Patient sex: M
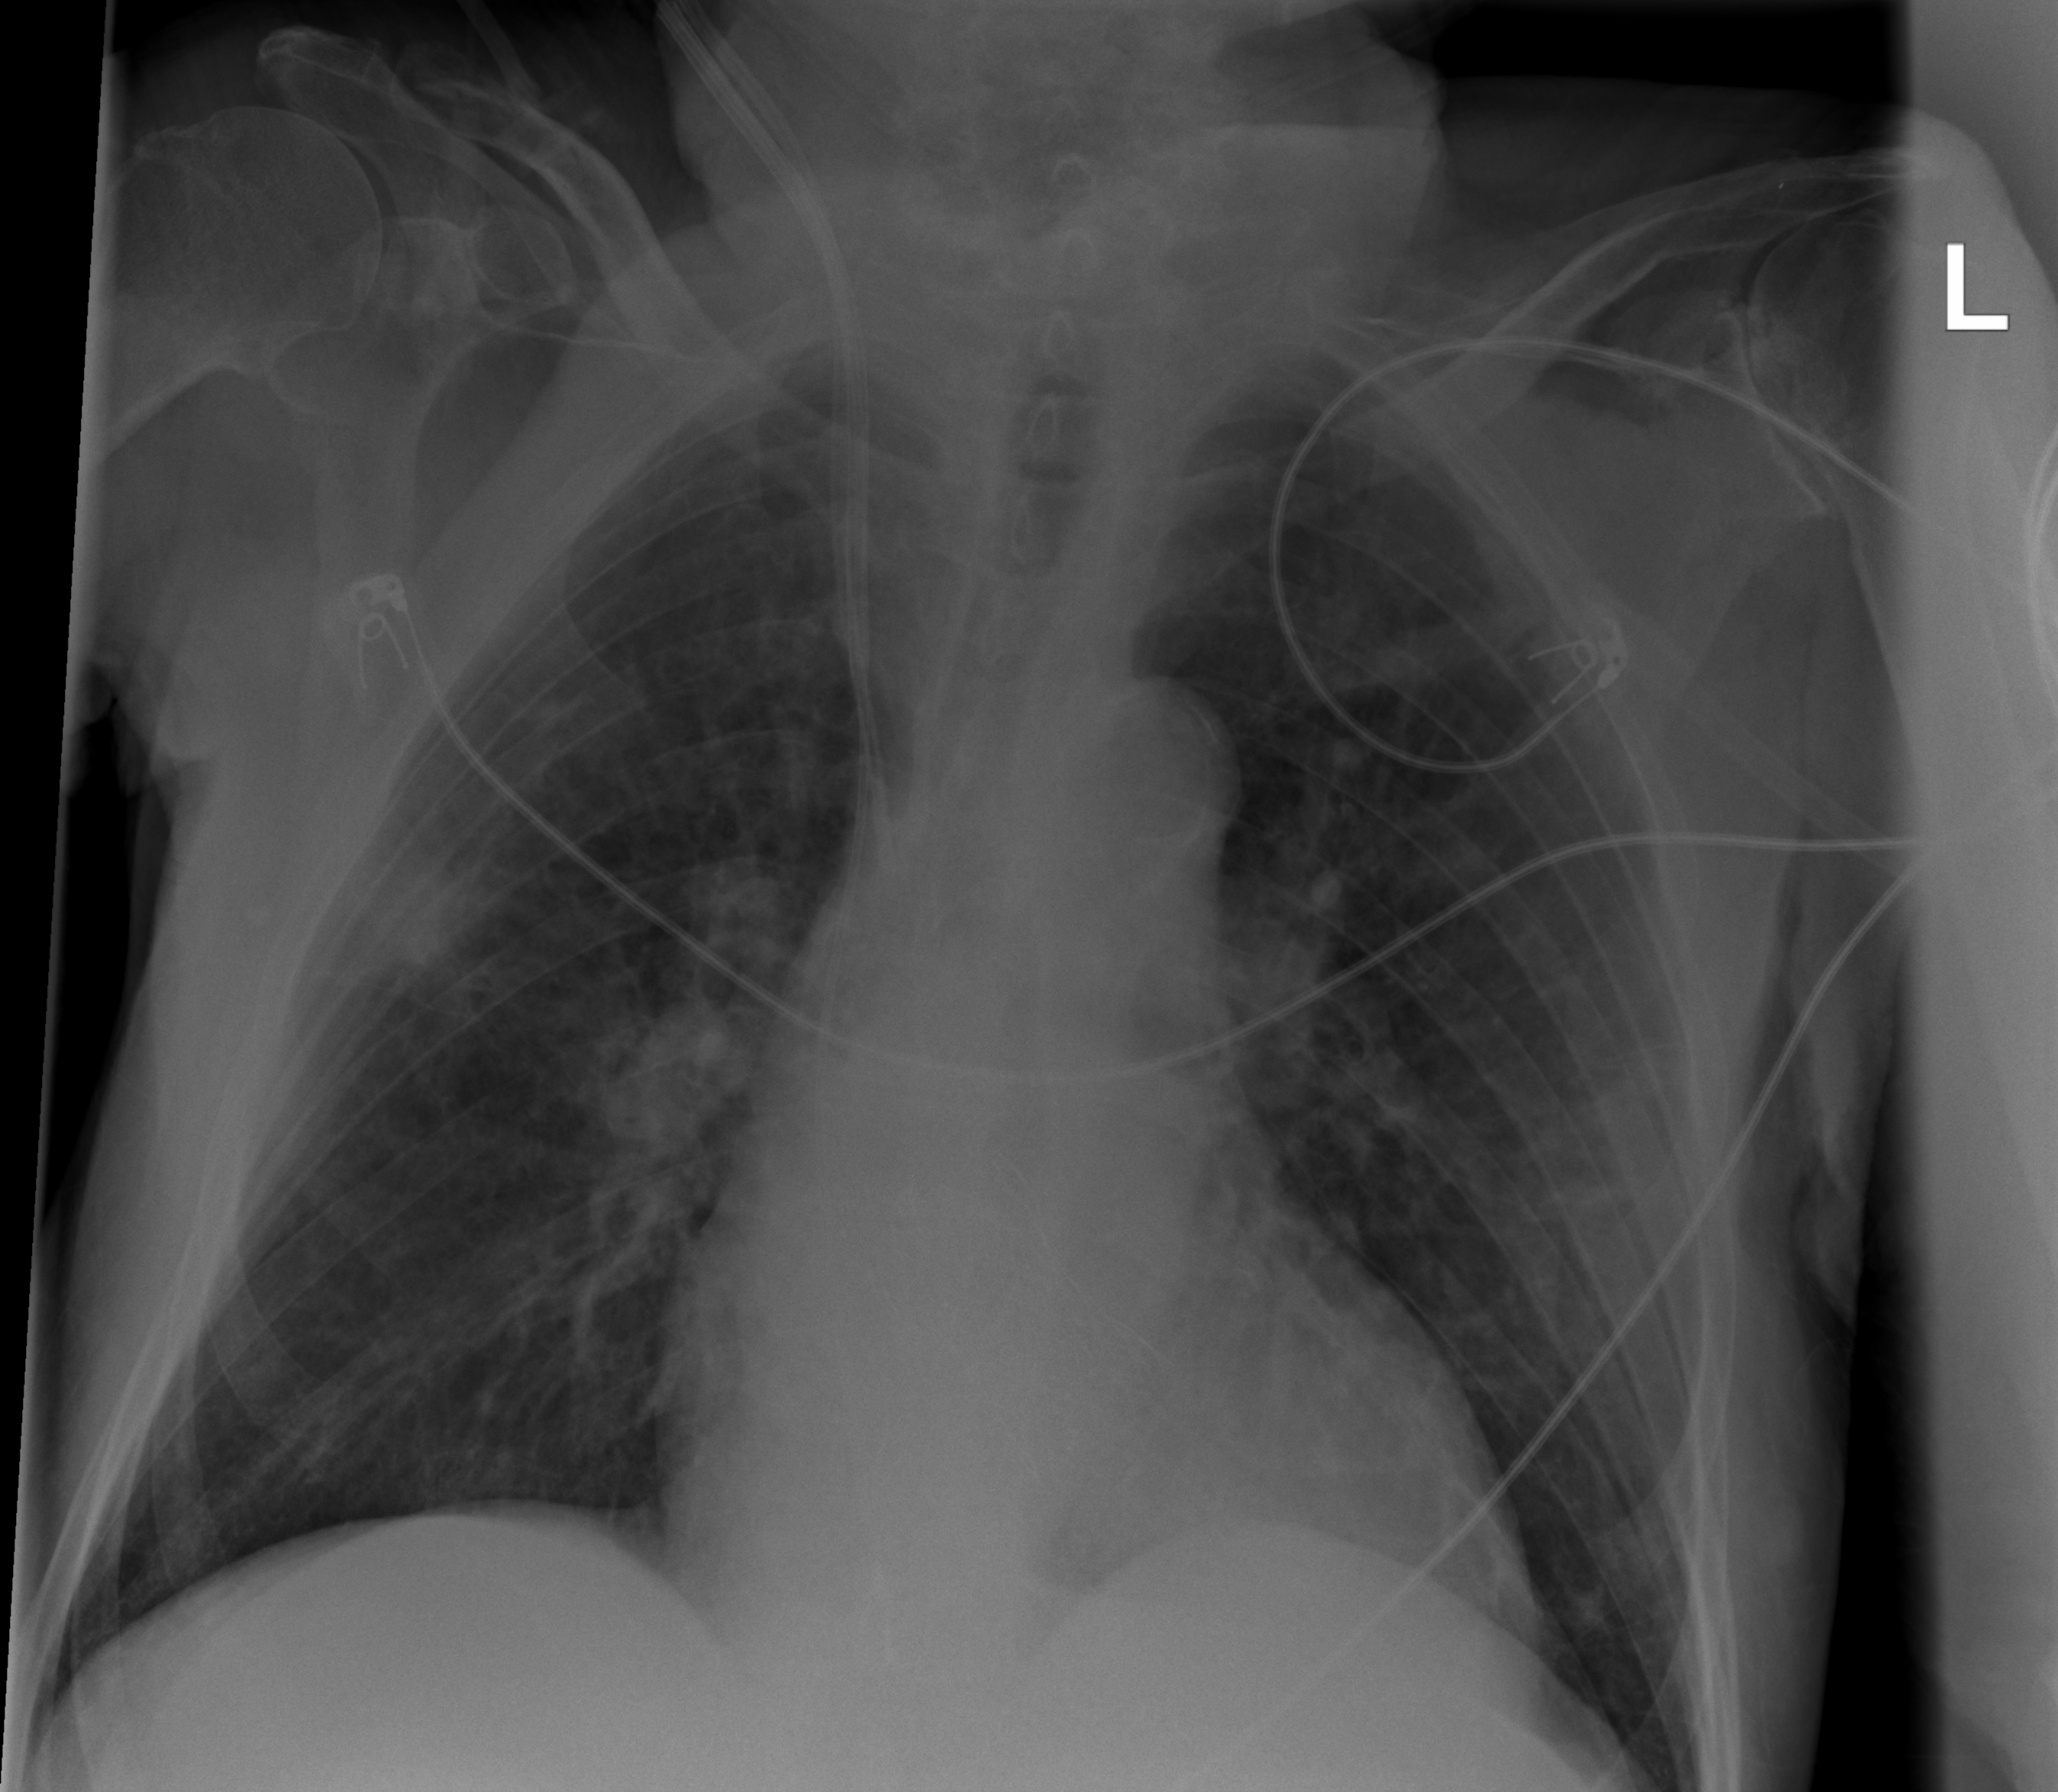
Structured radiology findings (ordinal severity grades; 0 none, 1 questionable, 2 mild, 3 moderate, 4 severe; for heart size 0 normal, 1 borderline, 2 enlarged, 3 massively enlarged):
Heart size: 0
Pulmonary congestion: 2
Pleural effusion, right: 0
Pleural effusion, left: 0
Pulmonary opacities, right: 2
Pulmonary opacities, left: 2
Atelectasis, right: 2
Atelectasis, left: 0